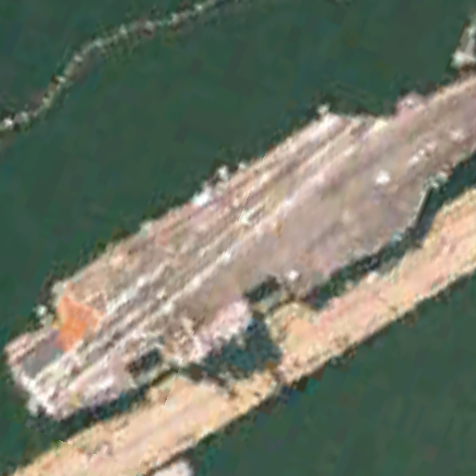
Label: aircraft_carrier